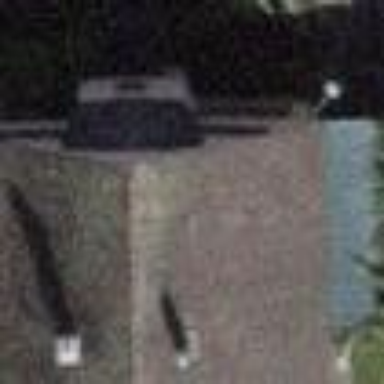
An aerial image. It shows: Building with tiled roof.